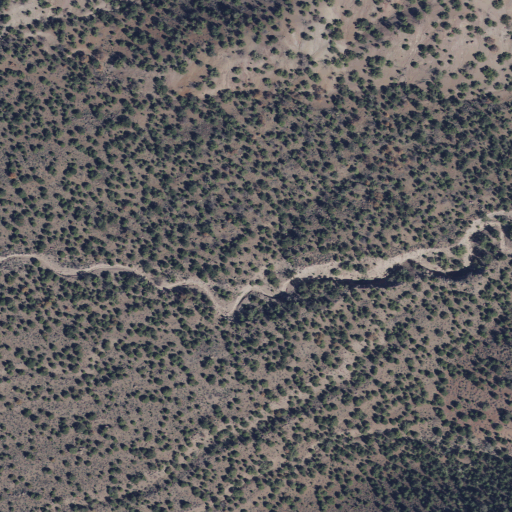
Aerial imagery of valley in Utah named Deer Spring Canyon containing evergreen forest and shrub